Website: lowes
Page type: orders-overview
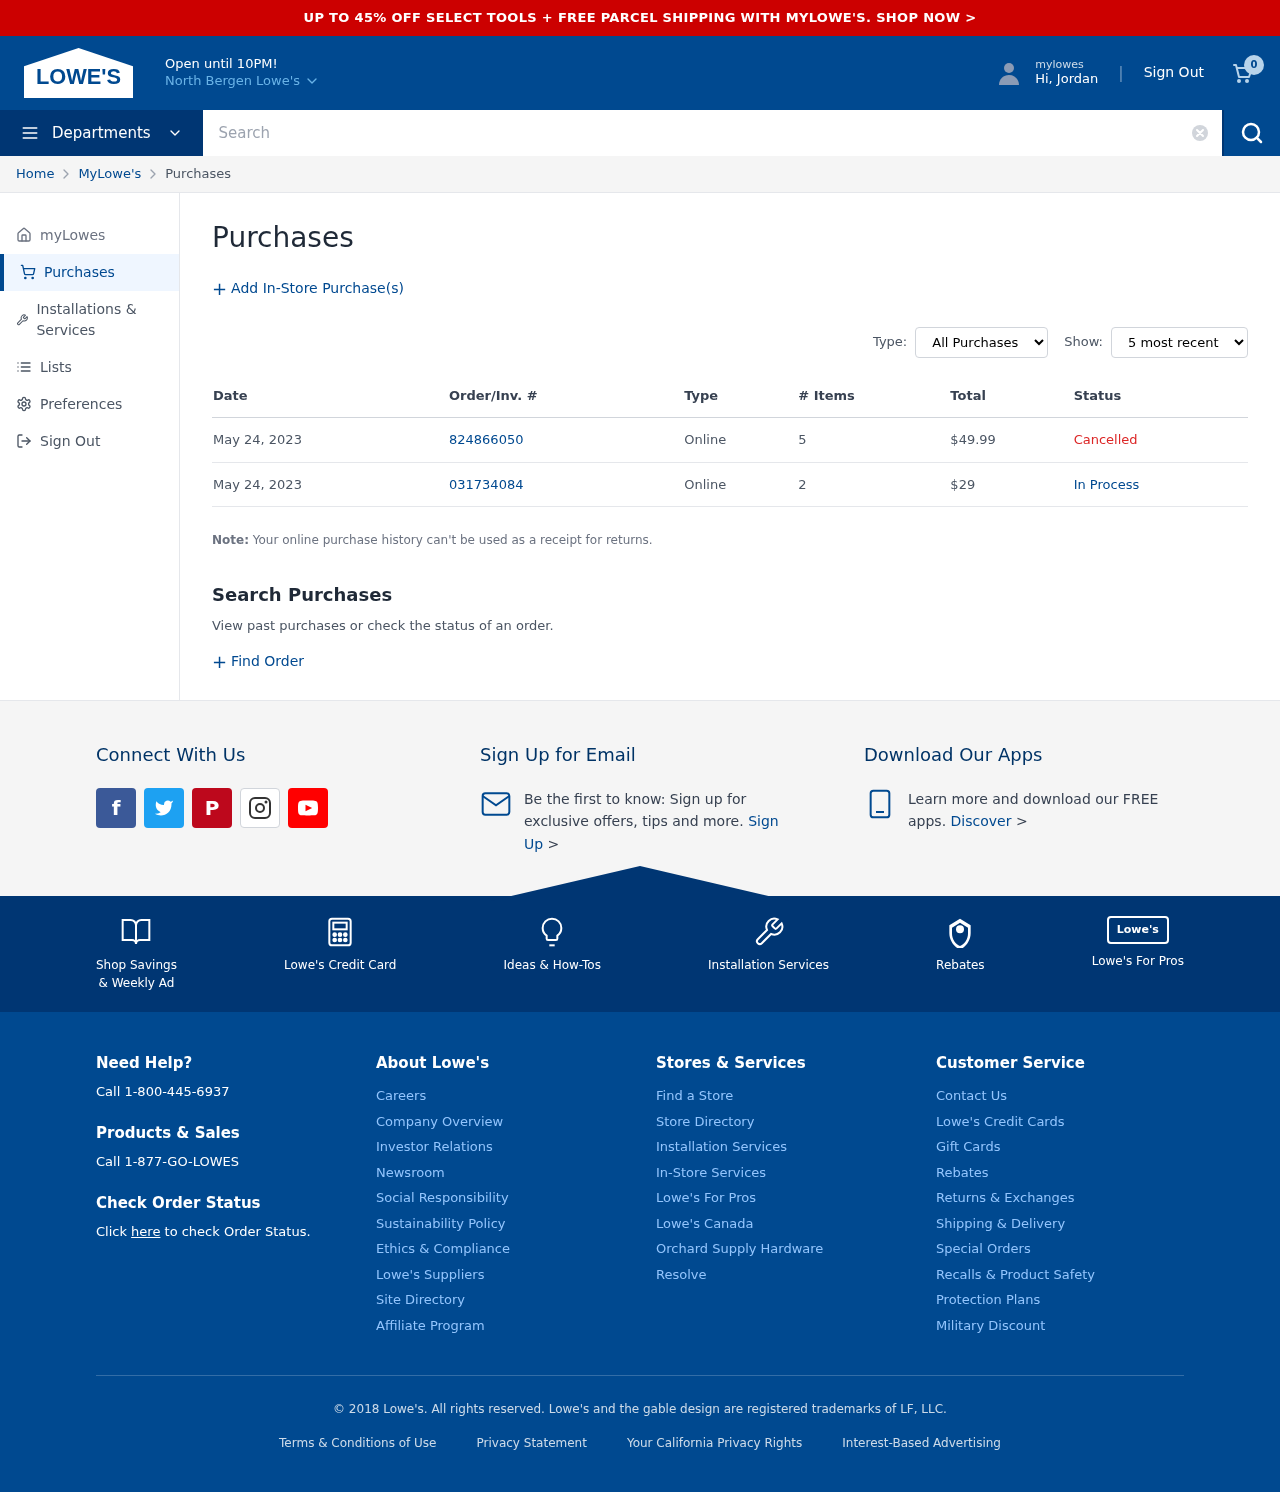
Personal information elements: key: PII_FIRSTNAME
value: Jordan
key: PII_CITY
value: North Bergen
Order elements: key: ORDER_NUM_ITEMS
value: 0
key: ORDER_DATE
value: May 24, 2023
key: ORDER_ID
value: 824866050
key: ORDER_NUM_ITEMS
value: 5
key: ORDER_TOTAL
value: $49.99
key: ORDER_DATE2
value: May 24, 2023
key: ORDER_ID2
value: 031734084
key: ORDER_NUM_ITEMS2
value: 2
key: ORDER_TOTAL2
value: $29
Search elements: key: HEADER_SEARCH
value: Search